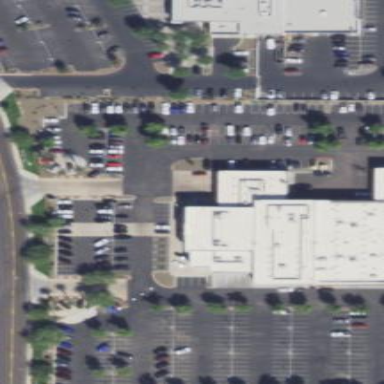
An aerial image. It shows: Building that houses car shop.